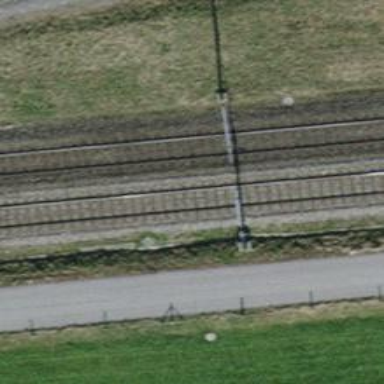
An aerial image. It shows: Solitary milestone along the railway.